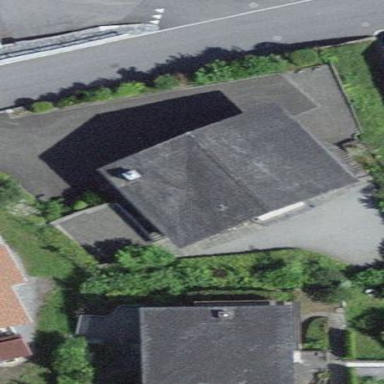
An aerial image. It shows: Building.